Question: I recently switched to Android Studio from Eclipse and I noticed that the Quick Documentation popup in Android Studio does not syntax highlight the Android documentation. How do I enable this? I have looked everywhere online and still have no solution.I am on Android Studio 0.5.4 on Mac OS Mavericks 10.9.2

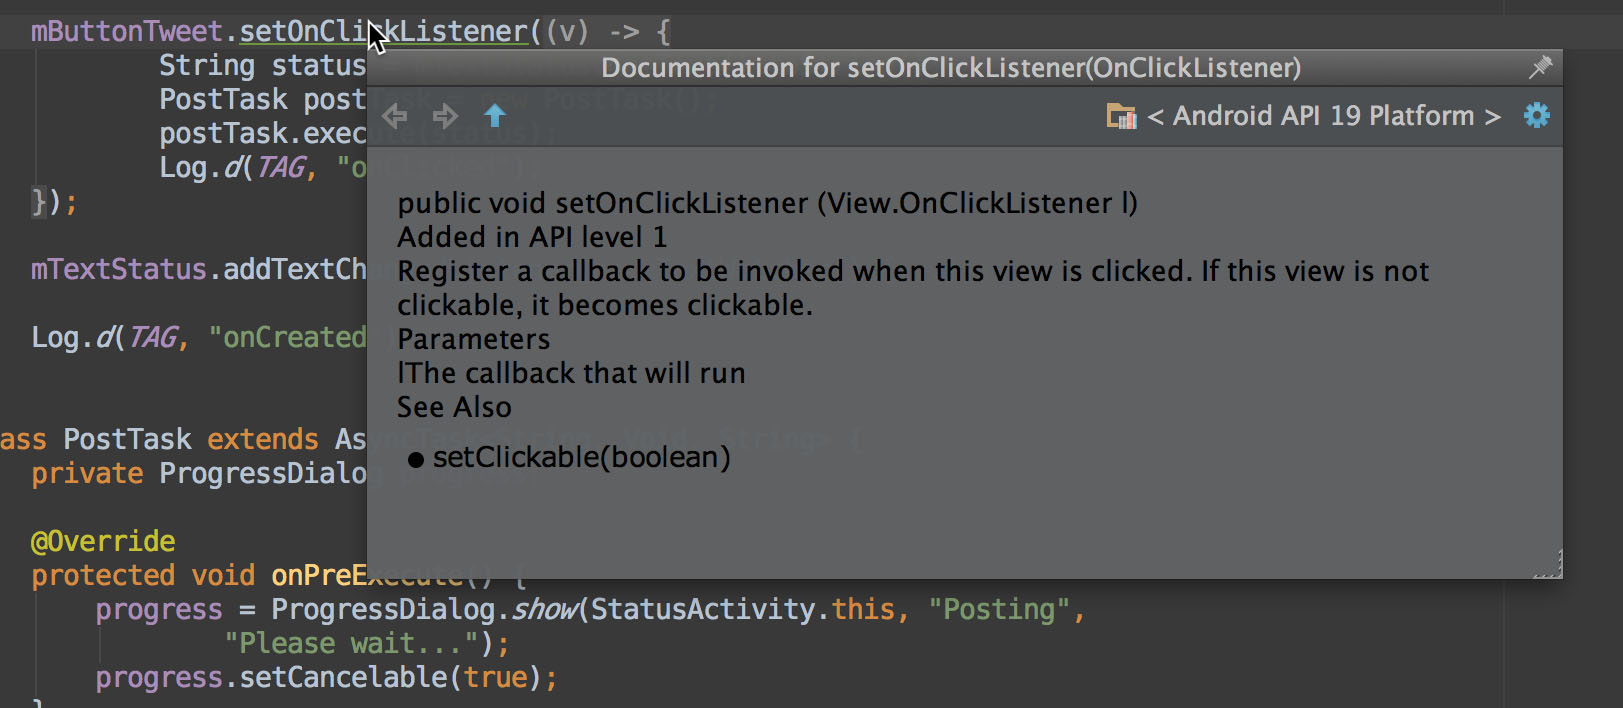
Answer: Yesterday's update to Android Studio 0.5.5 fixed the problem for me! Seems it must be a glitch affecting version 0.5.4 only!